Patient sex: F
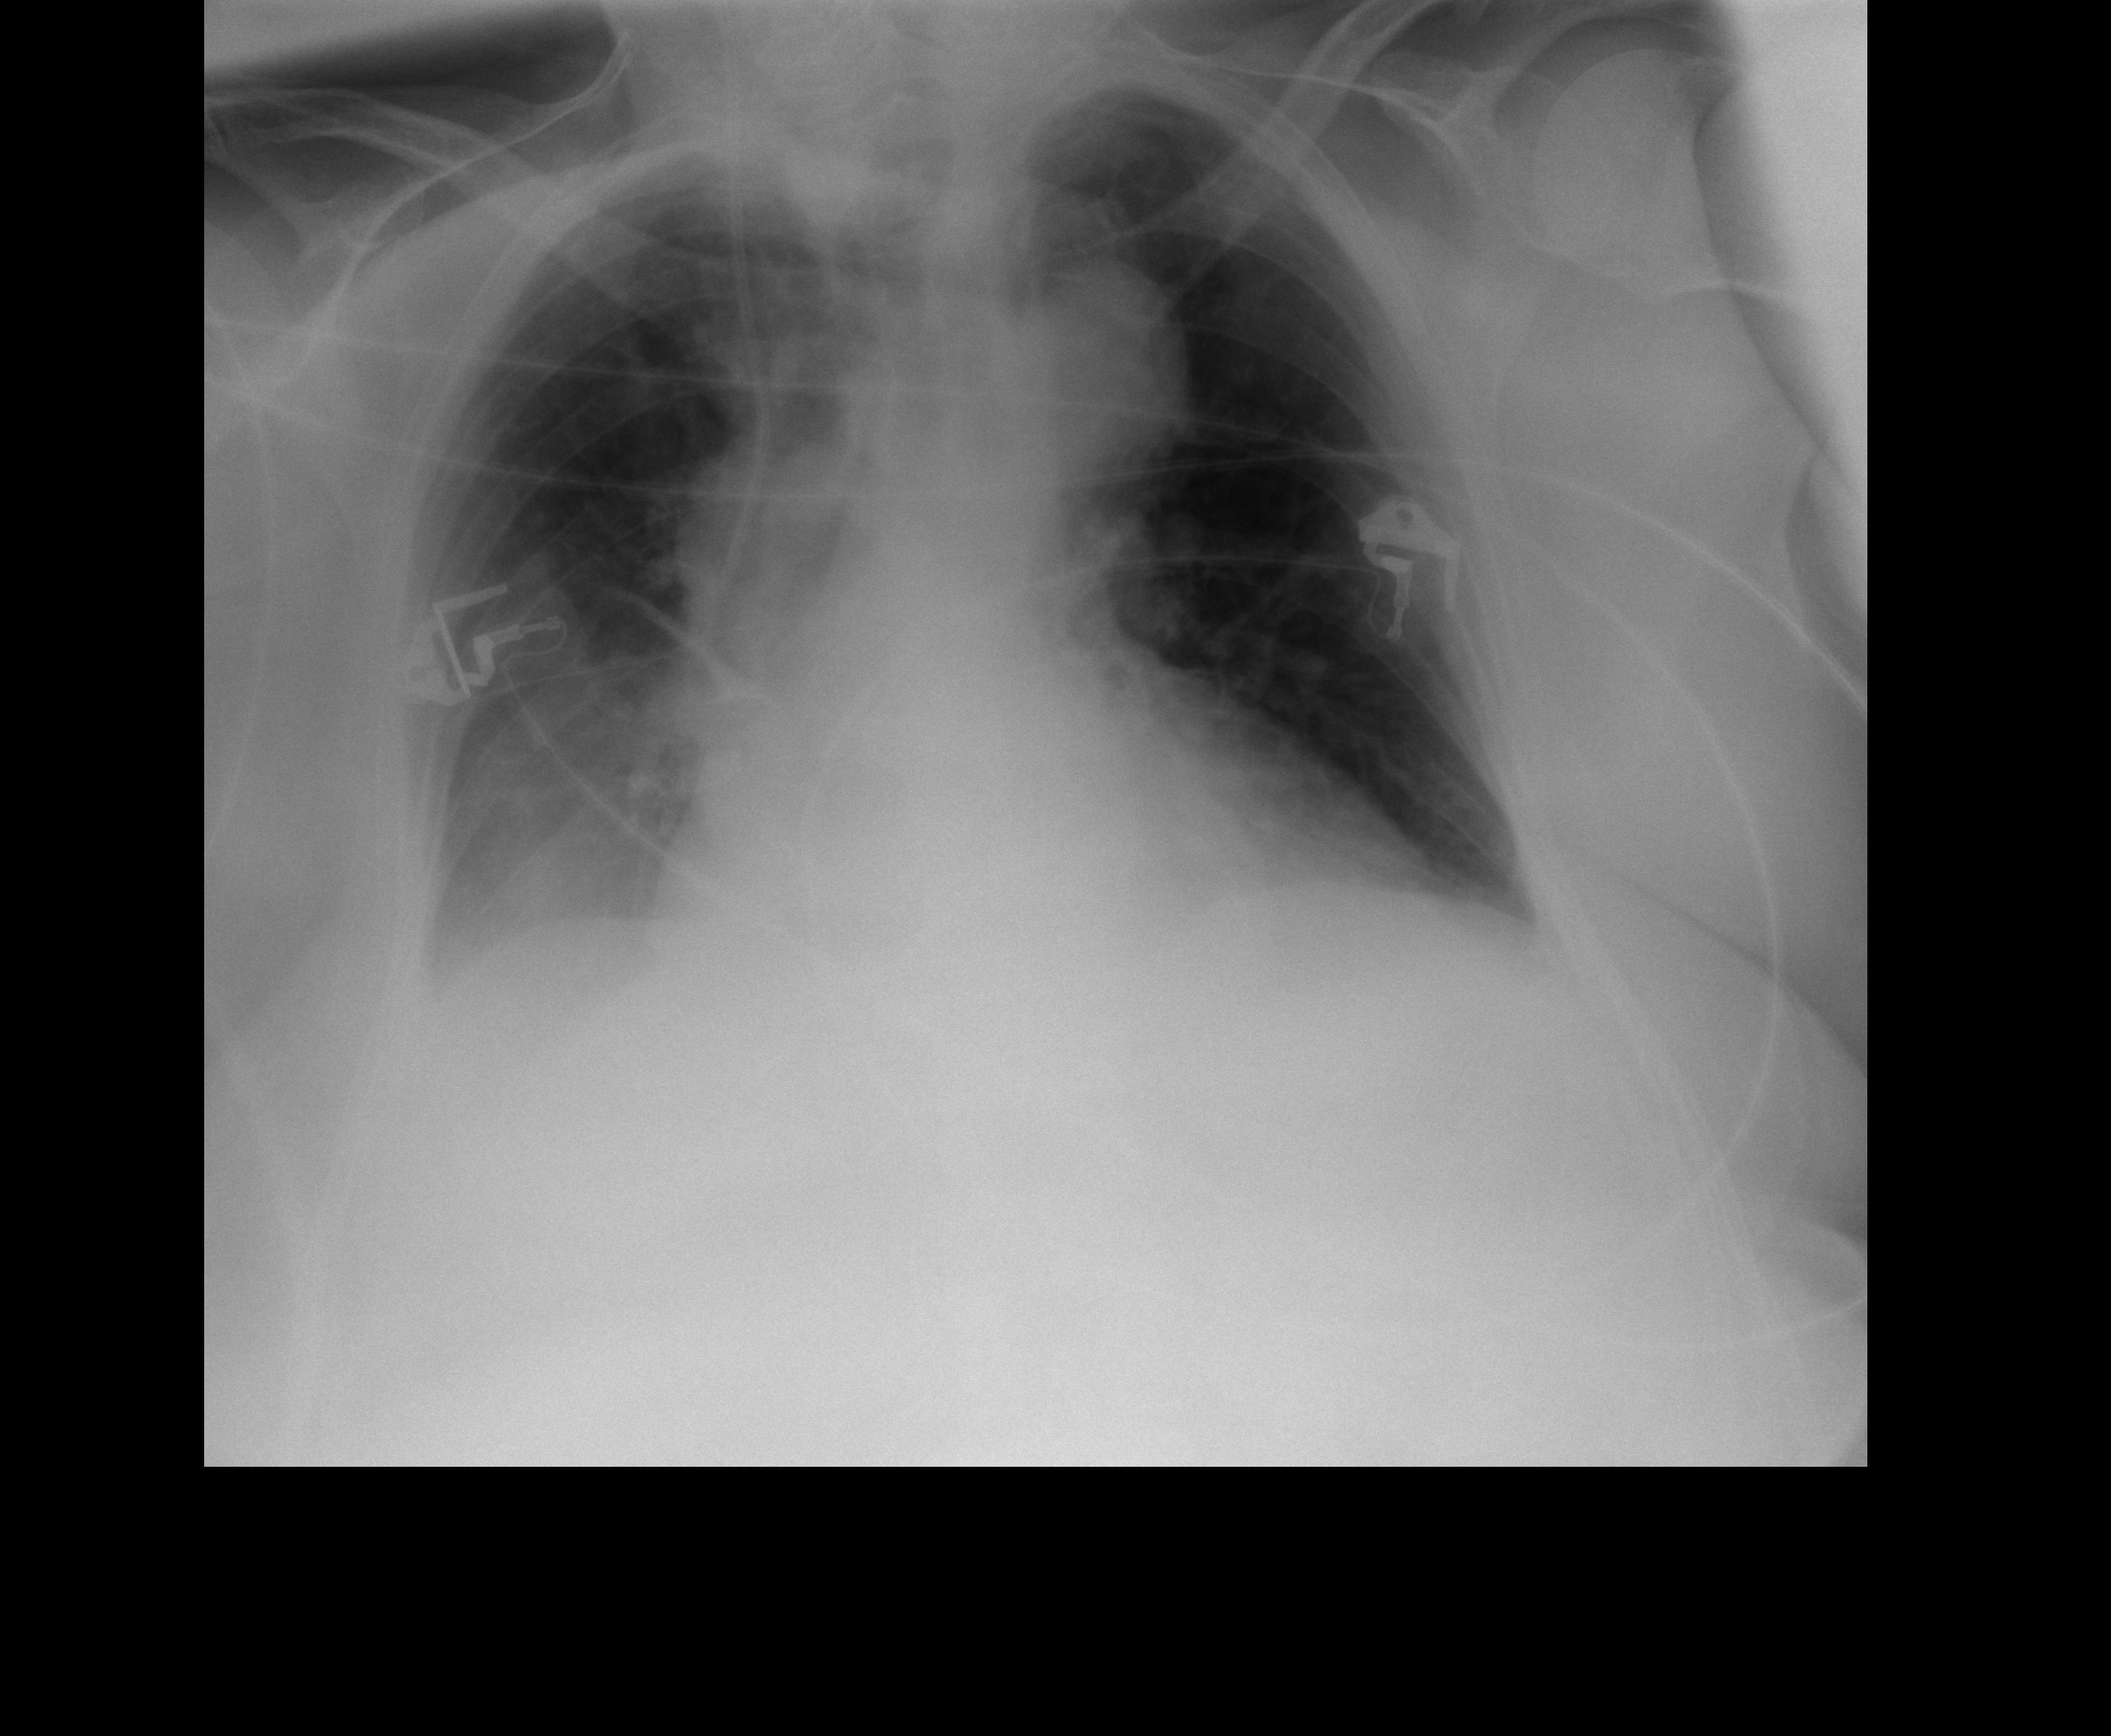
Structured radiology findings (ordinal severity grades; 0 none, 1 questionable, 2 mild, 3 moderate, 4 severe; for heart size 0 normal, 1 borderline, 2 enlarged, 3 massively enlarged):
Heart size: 2
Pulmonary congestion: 2
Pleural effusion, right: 2
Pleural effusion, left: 0
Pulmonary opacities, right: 0
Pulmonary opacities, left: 0
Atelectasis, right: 2
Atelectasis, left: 2